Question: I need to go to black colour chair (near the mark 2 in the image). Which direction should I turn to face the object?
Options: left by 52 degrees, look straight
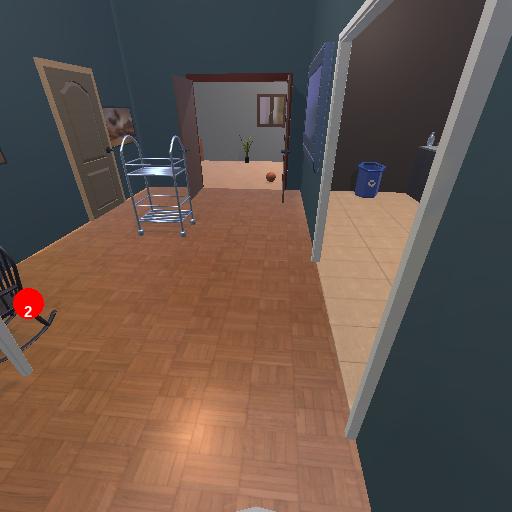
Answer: left by 52 degrees